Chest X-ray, AP view. Patient: 58 years old, sex M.
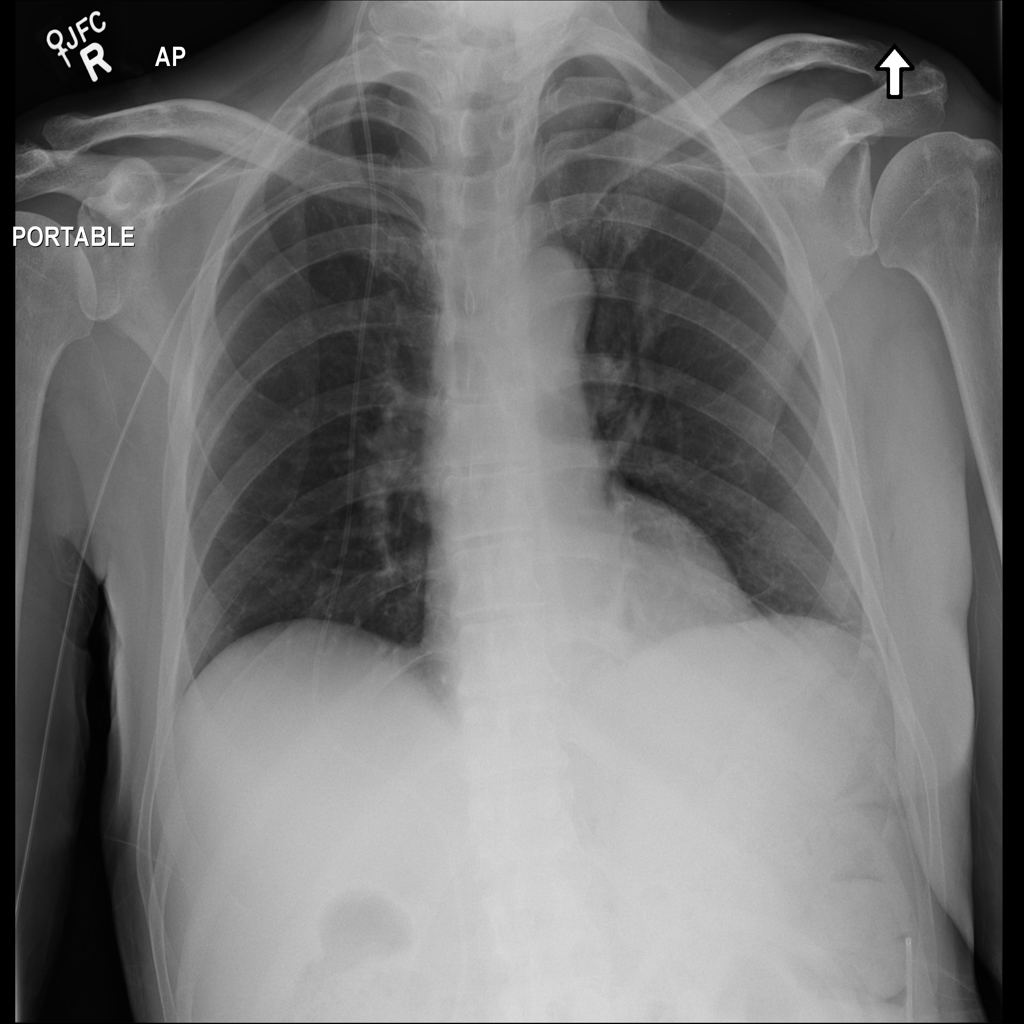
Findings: No Finding